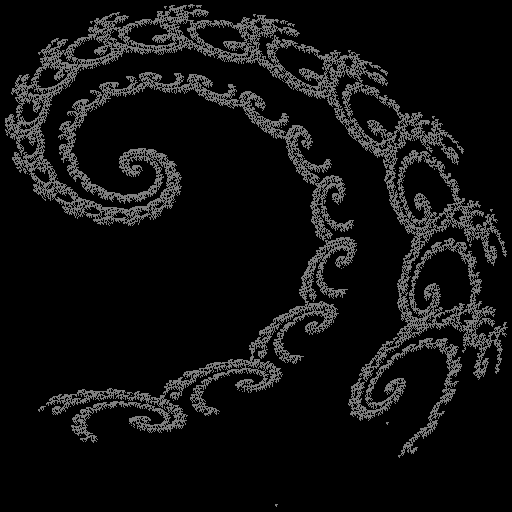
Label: spiral